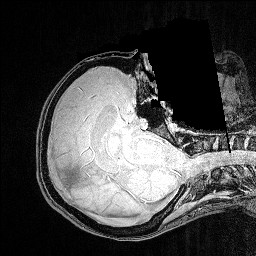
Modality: FLASH
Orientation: axial
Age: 24
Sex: female